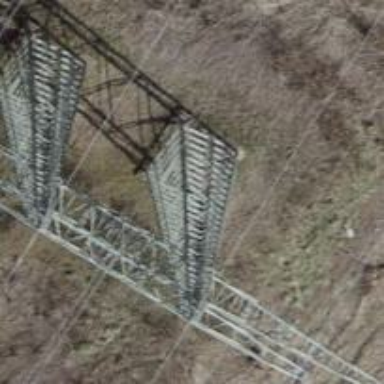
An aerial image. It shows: Power line is depicted.